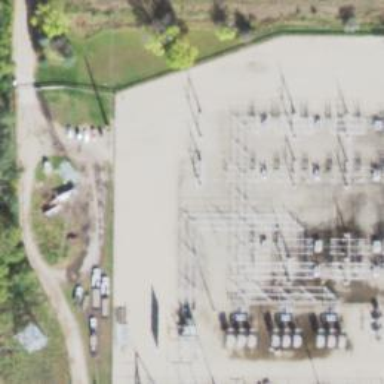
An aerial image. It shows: Mast designed for lightning protection with appropriate tower type.